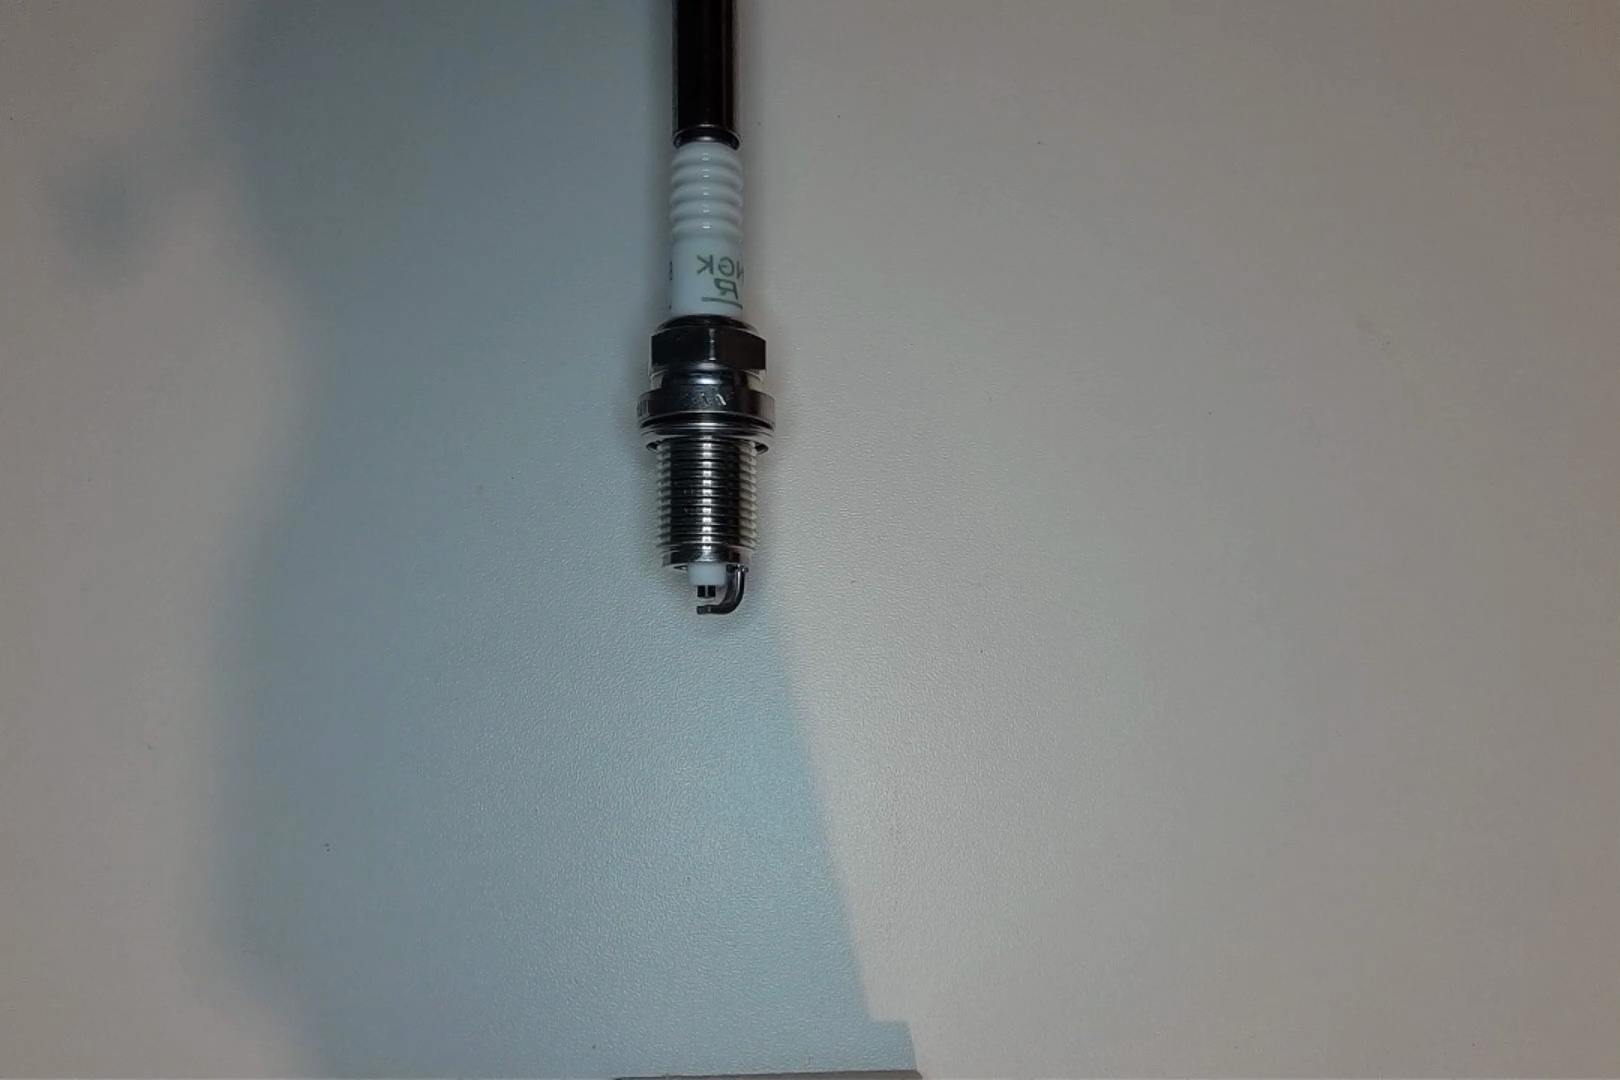
Label: no anomaly